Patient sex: M
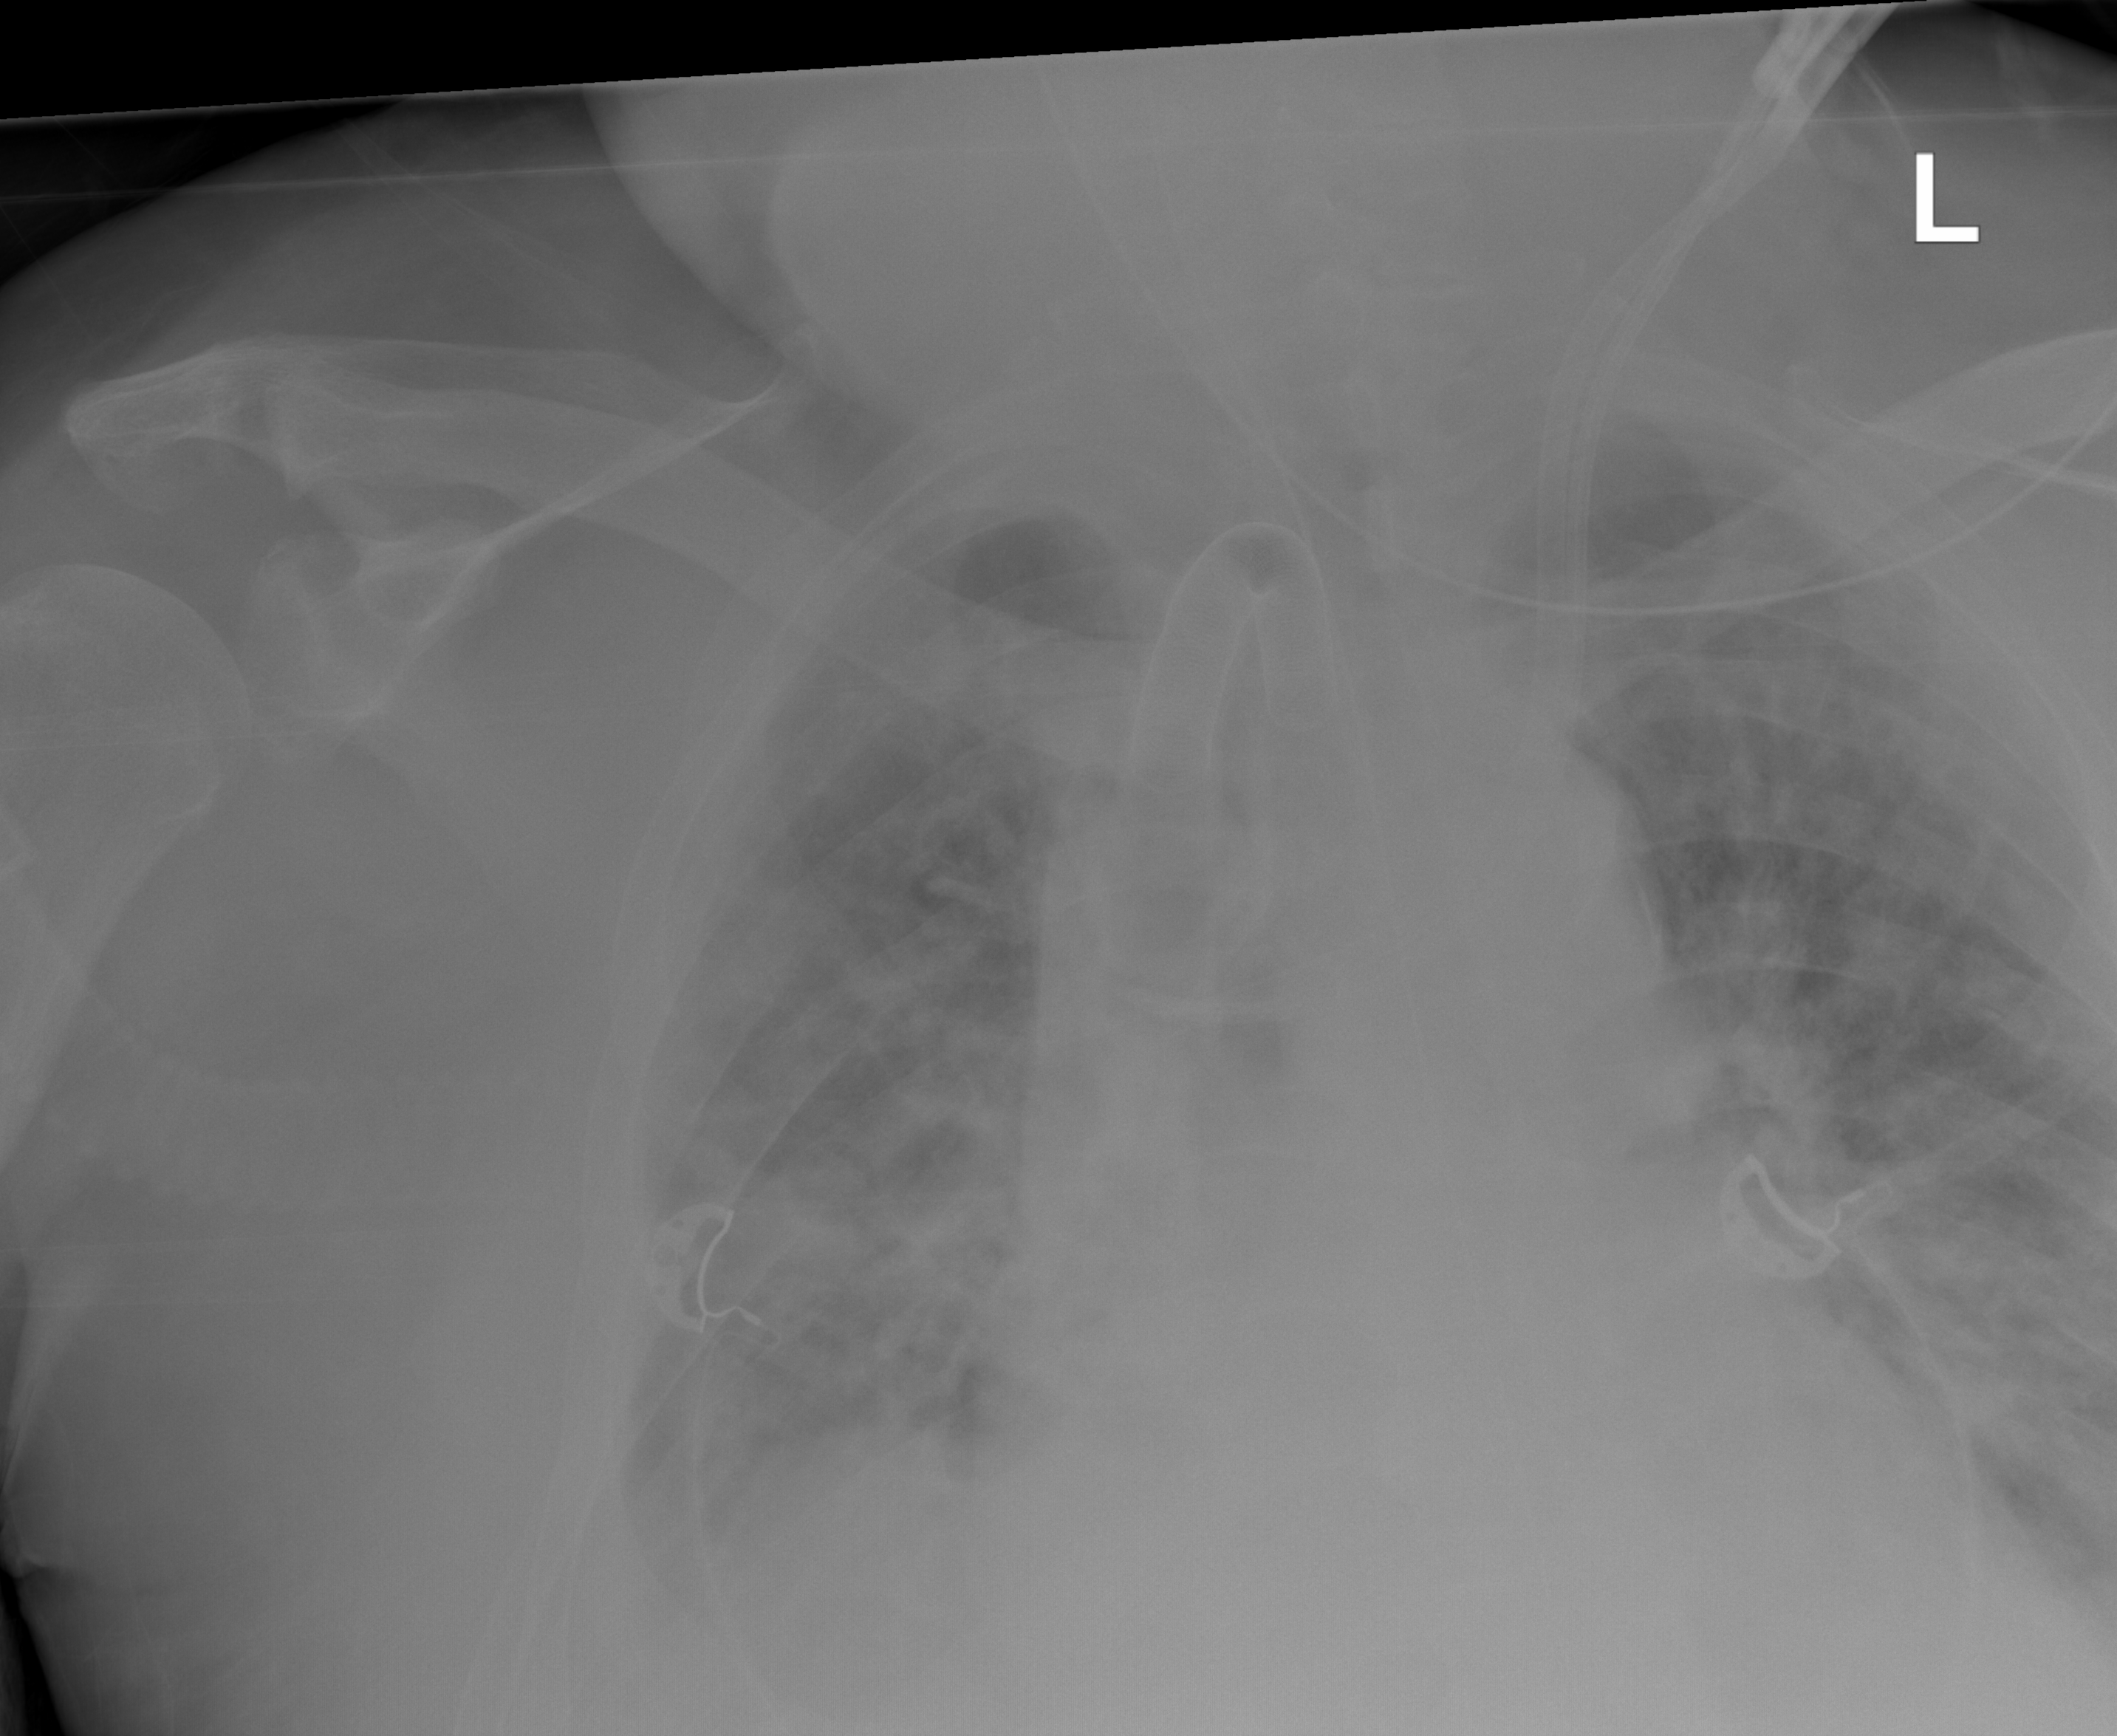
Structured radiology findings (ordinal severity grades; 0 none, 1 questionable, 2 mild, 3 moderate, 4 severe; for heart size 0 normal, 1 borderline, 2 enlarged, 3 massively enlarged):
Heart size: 2
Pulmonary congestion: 2
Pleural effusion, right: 3
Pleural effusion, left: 3
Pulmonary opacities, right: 2
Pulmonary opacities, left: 2
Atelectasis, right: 2
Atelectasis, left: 2